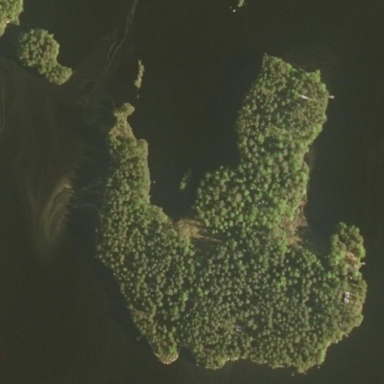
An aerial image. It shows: Islet.